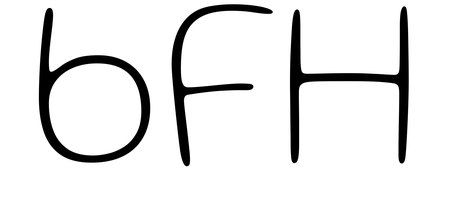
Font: Gluten_Thin